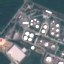
Land use / land cover: Industrial